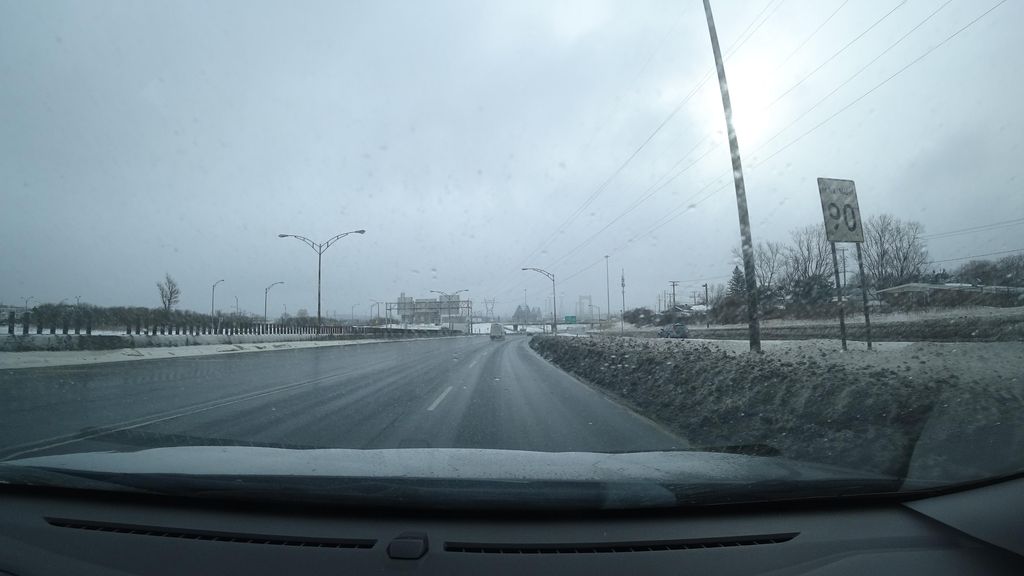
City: quebec_city